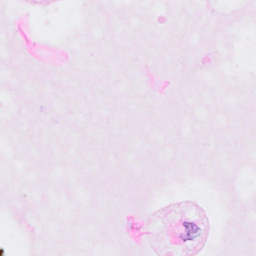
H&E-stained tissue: Breast